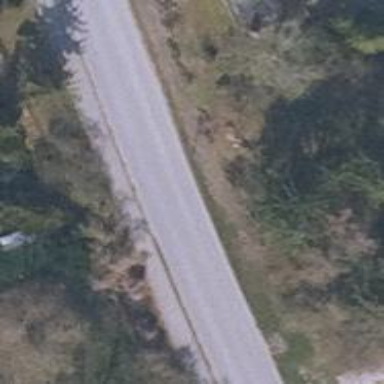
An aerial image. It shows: Asphalt road classified as tertiary.